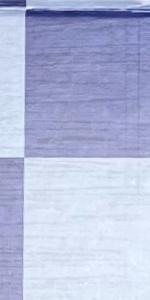
Label: Empty